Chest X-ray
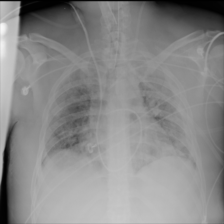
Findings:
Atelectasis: negative
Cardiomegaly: negative
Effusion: negative
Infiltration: negative
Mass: negative
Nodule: negative
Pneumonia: negative
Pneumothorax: negative
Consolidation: negative
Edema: negative
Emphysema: negative
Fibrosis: negative
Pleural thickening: negative
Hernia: negative